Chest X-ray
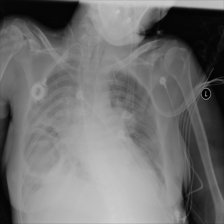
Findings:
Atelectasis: negative
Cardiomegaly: negative
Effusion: positive
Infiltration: positive
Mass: positive
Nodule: negative
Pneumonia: negative
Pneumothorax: negative
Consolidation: negative
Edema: negative
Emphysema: negative
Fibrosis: negative
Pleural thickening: negative
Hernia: negative